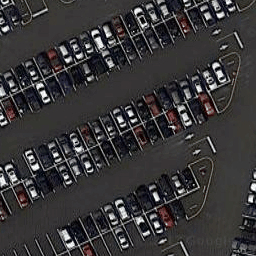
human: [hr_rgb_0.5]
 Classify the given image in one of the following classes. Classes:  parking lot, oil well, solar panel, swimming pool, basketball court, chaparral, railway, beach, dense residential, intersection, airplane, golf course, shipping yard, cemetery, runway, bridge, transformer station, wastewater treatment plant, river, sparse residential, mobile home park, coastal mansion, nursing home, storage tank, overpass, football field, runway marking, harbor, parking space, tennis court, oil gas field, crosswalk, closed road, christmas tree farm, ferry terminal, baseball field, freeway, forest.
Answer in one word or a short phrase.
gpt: parking lot